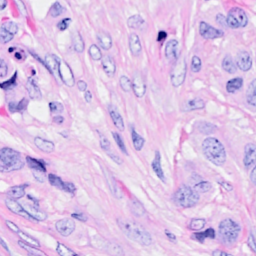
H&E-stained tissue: Breast